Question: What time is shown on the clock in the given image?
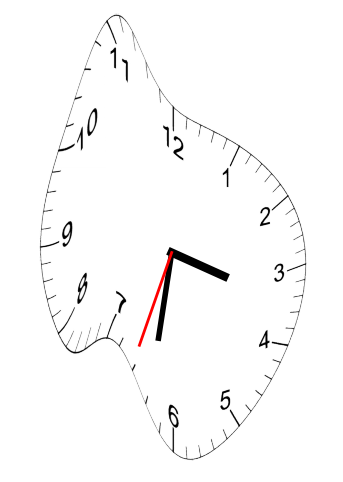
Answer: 03:31:33